Interaction volume radius: 5 \u00c5
Interaction volume height: 10 \u00c5
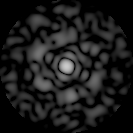
Disorder parameter: 0.7953